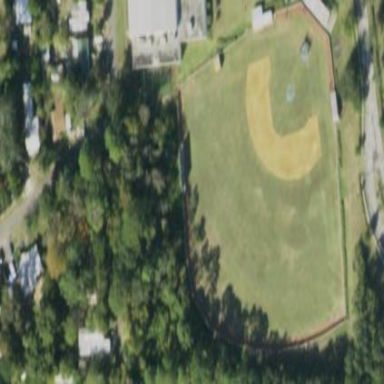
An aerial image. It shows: Baseball pitch for leisure and sports activities.